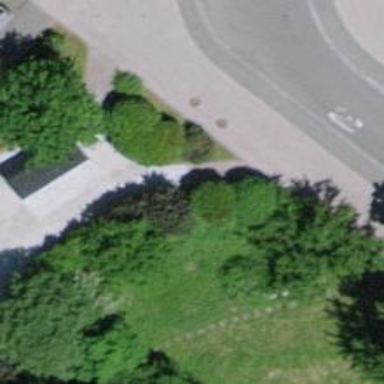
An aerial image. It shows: Footway with surface of fine gravel.